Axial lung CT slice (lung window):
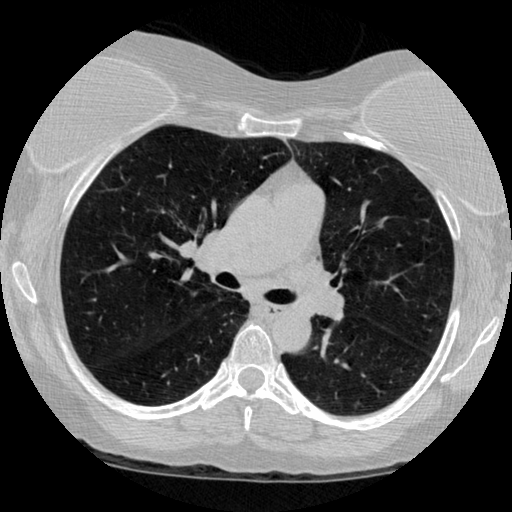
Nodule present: no